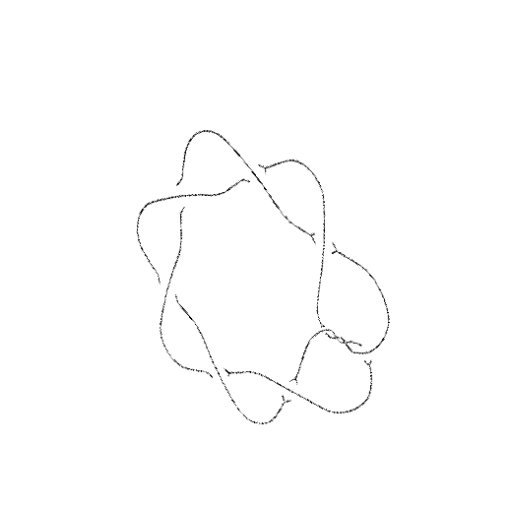
Crossing number: 10